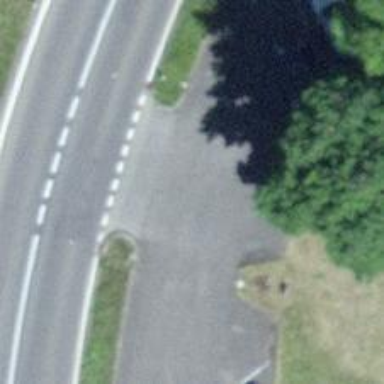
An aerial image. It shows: Parking aisle designated as service road.